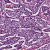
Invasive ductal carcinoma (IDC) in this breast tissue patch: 1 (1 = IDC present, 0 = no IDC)